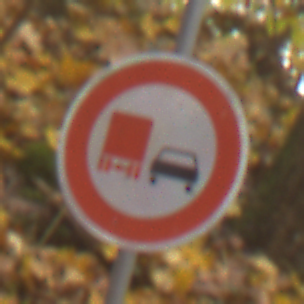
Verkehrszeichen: UeberholverbotKraftfahrzeuge
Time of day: MorningAfternoon
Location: Outdoor (Nature)
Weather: Overcast
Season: Autumn
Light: Natural